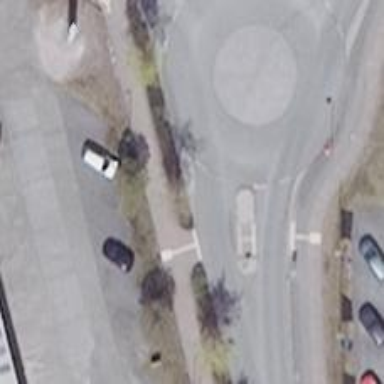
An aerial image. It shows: Residential road with roundabout.